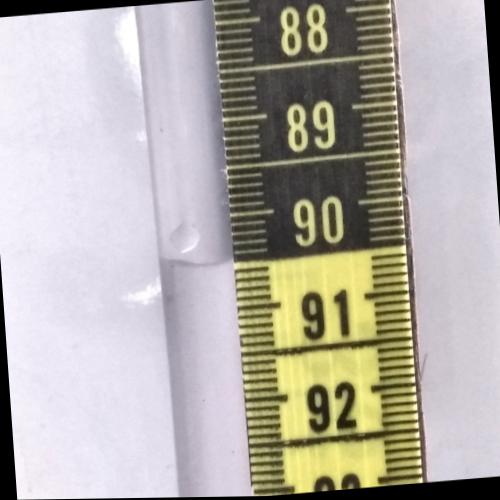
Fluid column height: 90.5 cm